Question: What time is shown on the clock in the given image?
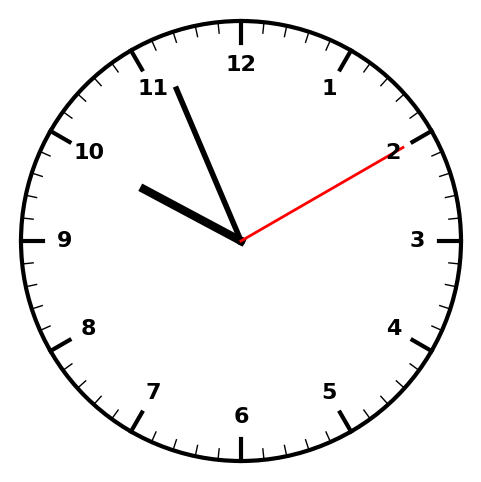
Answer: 09:56:10